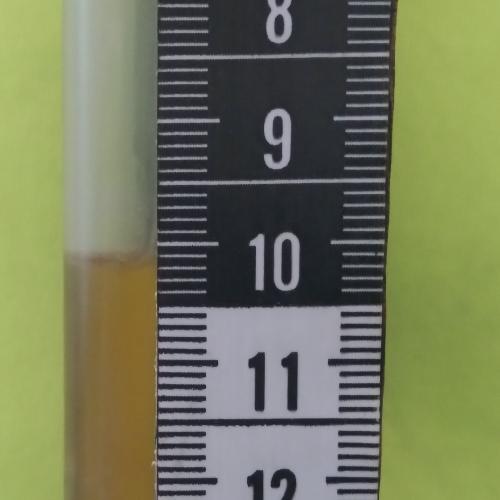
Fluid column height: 10.1 cm